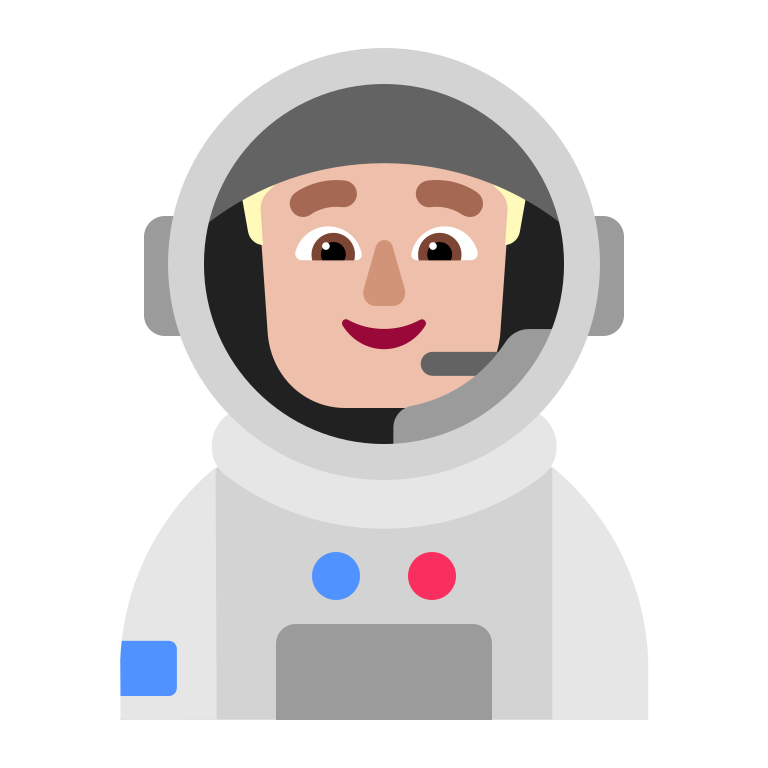
man astronaut flat  light